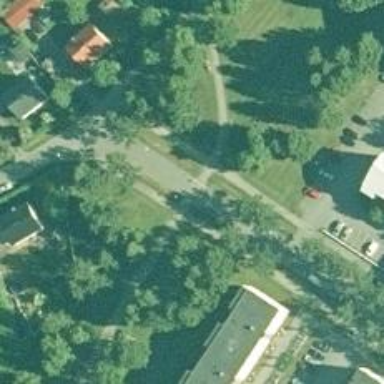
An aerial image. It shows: Asphalt cycleway.